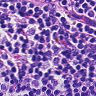
Metastatic tissue present: no